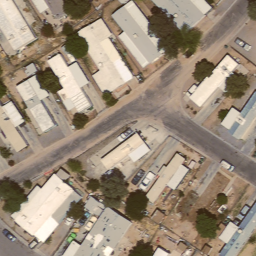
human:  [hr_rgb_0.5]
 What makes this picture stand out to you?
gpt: mobile home park